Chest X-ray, PA view. Patient: 38 years old, sex F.
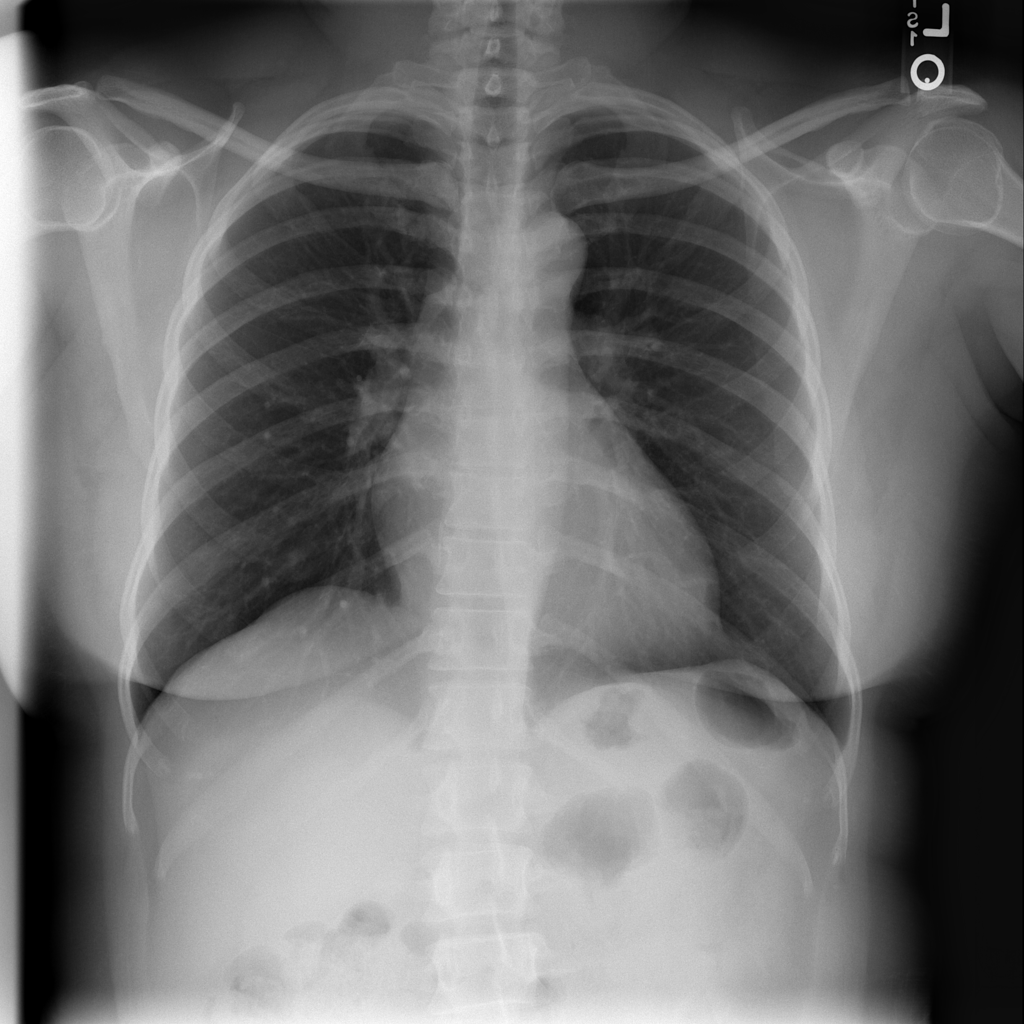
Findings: No Finding